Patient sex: F
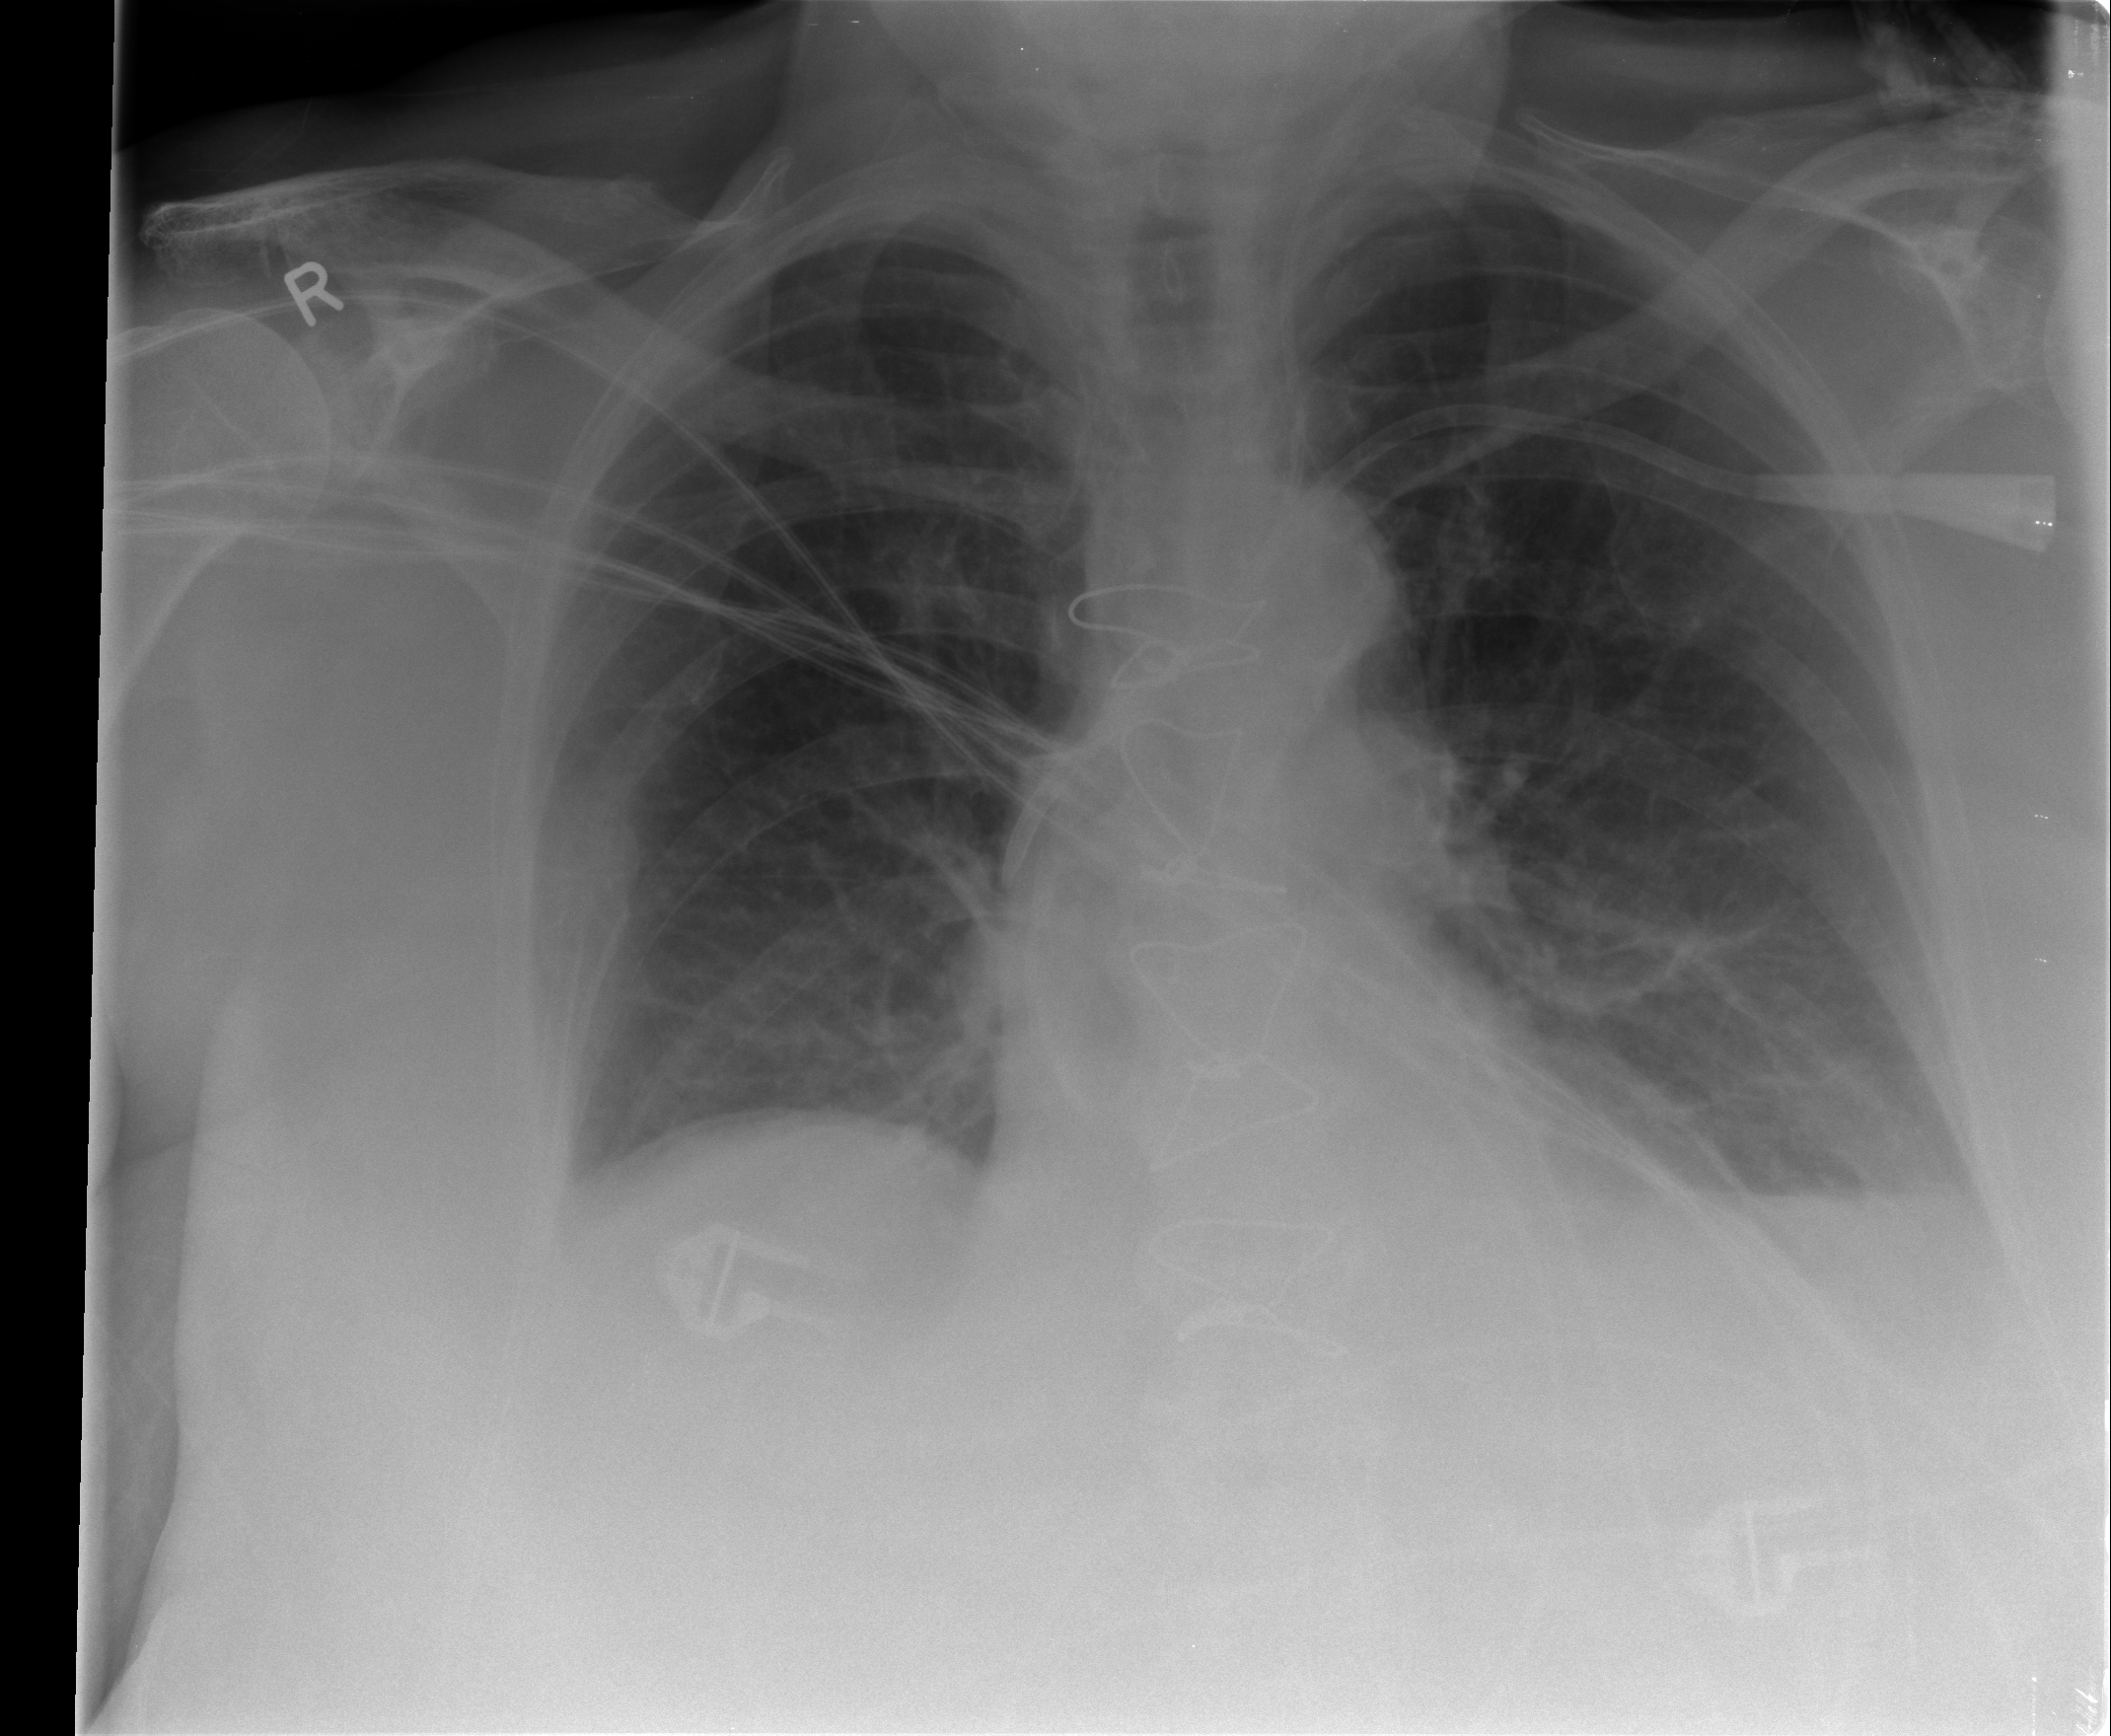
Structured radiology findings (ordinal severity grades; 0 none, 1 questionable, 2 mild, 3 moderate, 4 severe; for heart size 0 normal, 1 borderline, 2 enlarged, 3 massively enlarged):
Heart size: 0
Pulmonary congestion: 0
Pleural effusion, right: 0
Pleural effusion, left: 1
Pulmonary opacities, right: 0
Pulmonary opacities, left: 0
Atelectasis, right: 0
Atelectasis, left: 2